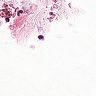
Metastatic tissue present: no